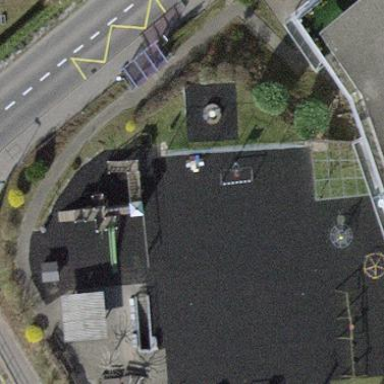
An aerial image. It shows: Playground area for leisure land.